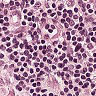
Metastatic tissue present: no